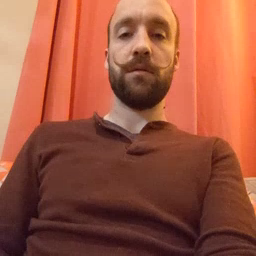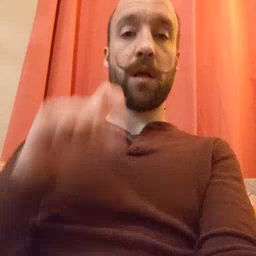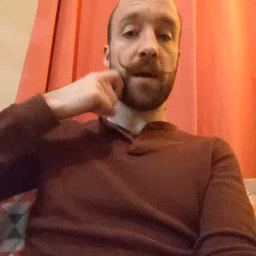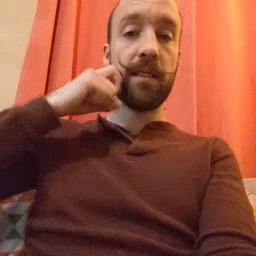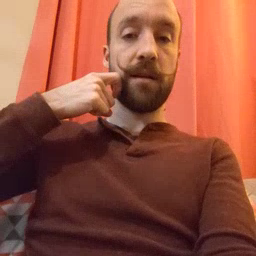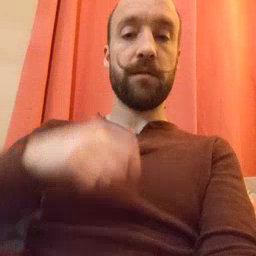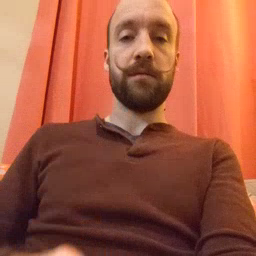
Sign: apple